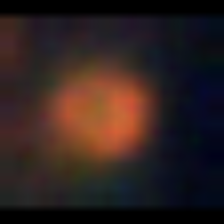
Taxon: NanoPlankton
Group: Other